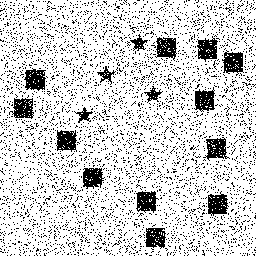
Squares: 12
Triangles: 0
Stars: 4
Total shapes: 16